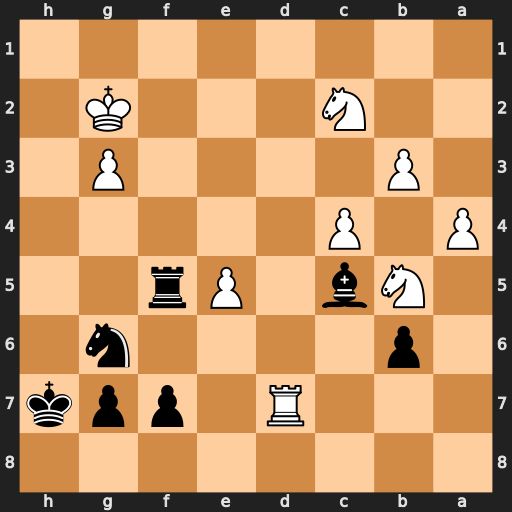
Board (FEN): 8/3R1ppk/1p4n1/1Nb1Pr2/P1P5/1P4P1/2N3K1/8
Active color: b
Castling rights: -
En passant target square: -
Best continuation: Rf2+ Kh3 Rxc2